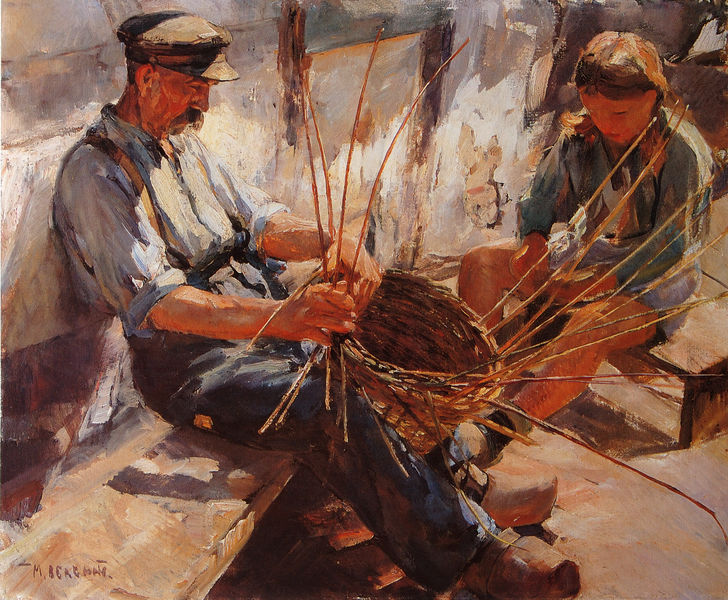
Titel: Korbflechter
Künstler: Max Bergmann
Standort: München
Institution: Städtische Galerie im Lenbachhaus
Schlagwörter: mann, sitzen, hut, licht, bart, hemd, hose, mütze, schnurrbart, hände, weide, sonne, kind, arbeit, arbeiten, mauer, bank, arbeiter, korb, junge, flechten, hauswand, handwerk, hosenträger, schildmütze, holzschuhe, korbflechter